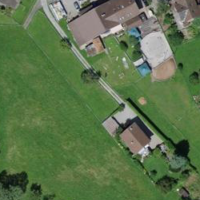
EUNIS habitat code: 55
Species observed at this site:
Astrantia major